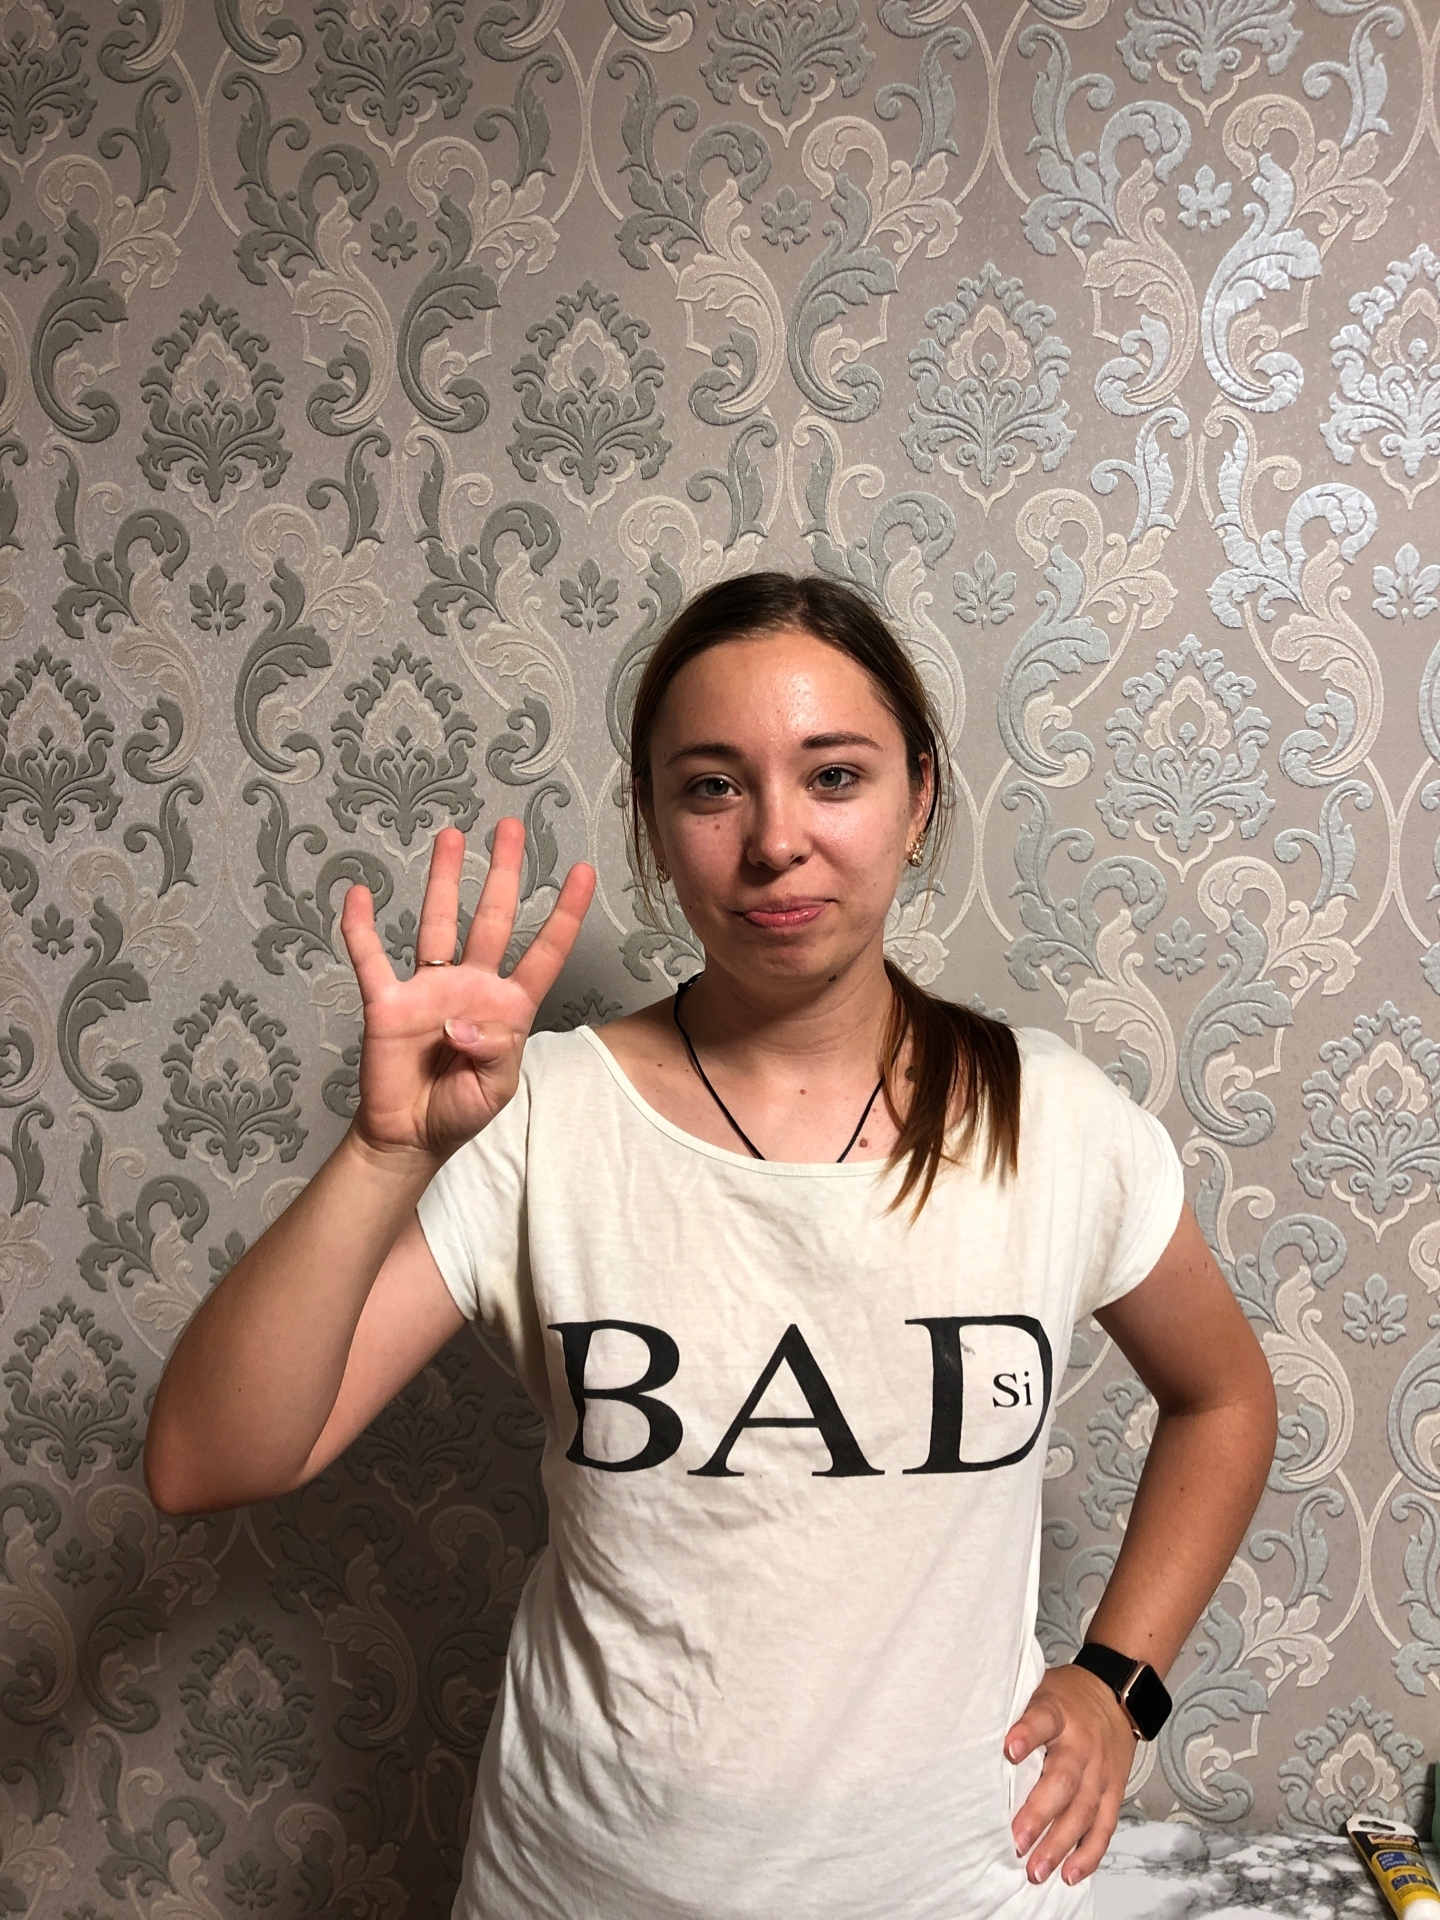
Label: clear